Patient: sex F, age 59
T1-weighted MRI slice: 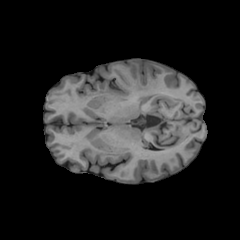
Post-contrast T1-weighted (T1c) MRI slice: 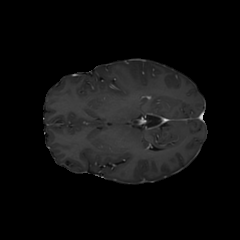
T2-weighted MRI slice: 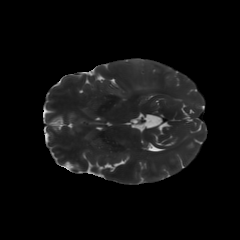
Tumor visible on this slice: yes
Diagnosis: Astrocytoma, IDH-mutant
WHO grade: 3